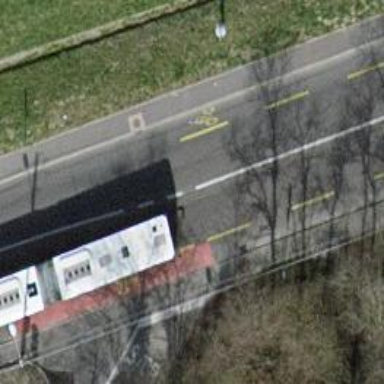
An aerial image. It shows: Primary highway with asphalt surface. There are sidewalks on both sides and designated cycle lanes.